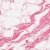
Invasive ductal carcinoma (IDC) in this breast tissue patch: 0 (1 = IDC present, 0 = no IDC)